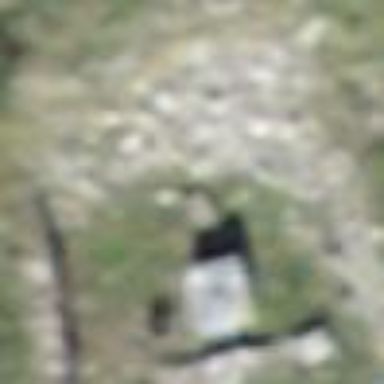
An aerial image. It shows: Ruins of building.